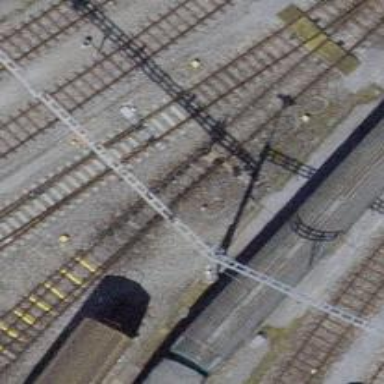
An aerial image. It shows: Railway siding with one electrified track and contact line.